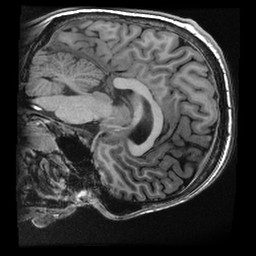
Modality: T1w
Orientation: sagittal
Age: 22
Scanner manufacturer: ge
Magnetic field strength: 3 T
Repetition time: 0.008304 s
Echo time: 0.003108 s